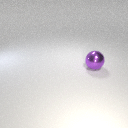
large purple metal sphere